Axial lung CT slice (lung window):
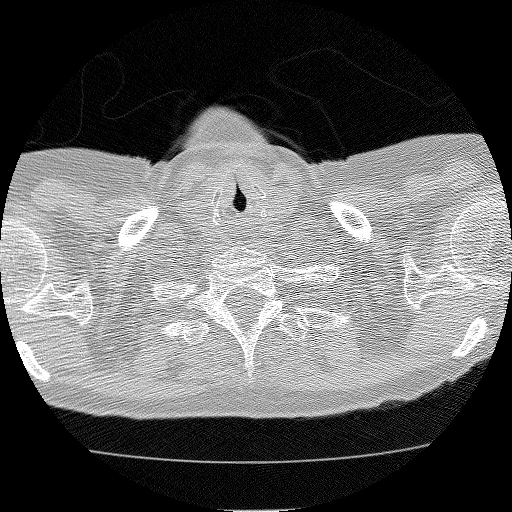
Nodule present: no